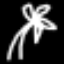
Label: palm tree